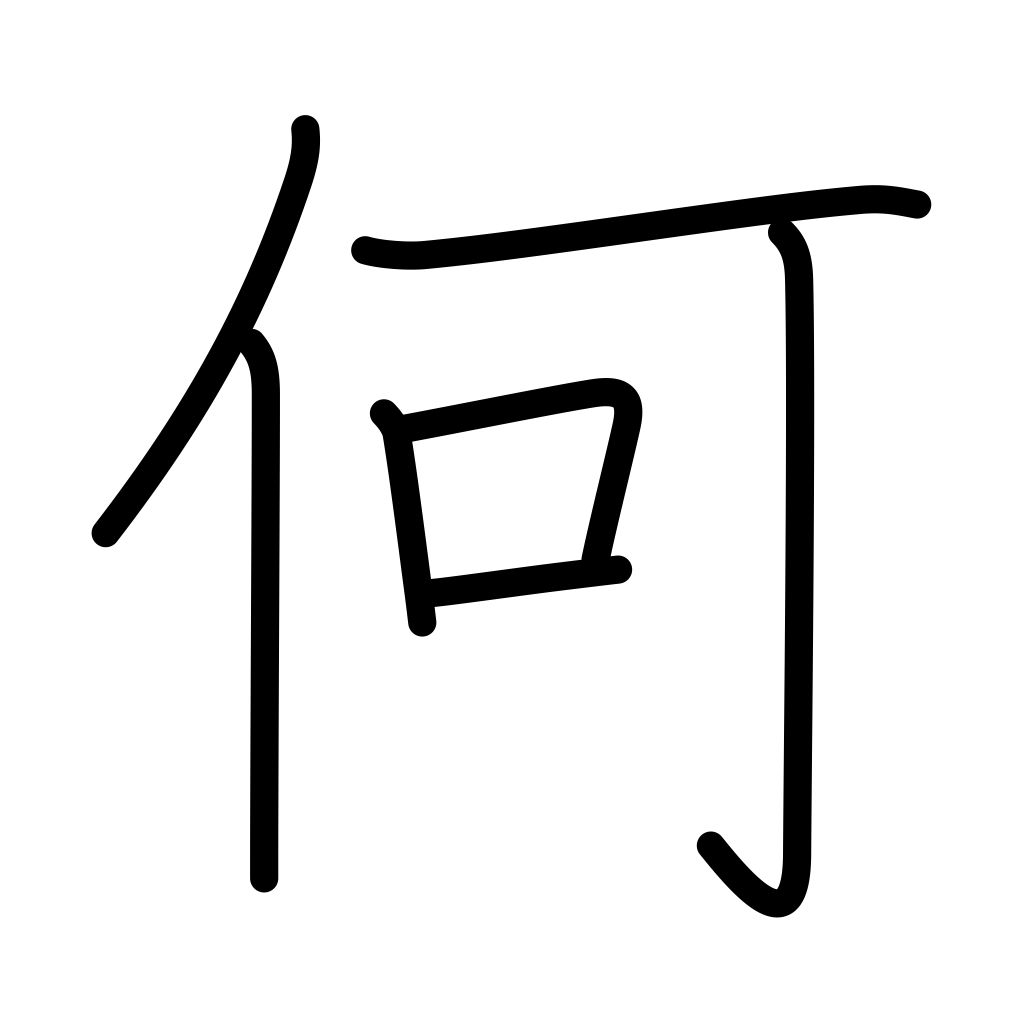
Meaning: what